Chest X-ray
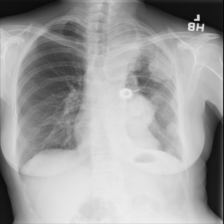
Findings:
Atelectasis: negative
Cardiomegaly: negative
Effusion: negative
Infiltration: negative
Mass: positive
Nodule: negative
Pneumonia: negative
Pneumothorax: negative
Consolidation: negative
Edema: negative
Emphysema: negative
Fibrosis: negative
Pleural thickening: positive
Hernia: negative